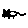
Label: cat